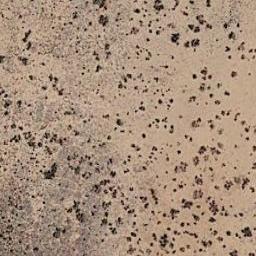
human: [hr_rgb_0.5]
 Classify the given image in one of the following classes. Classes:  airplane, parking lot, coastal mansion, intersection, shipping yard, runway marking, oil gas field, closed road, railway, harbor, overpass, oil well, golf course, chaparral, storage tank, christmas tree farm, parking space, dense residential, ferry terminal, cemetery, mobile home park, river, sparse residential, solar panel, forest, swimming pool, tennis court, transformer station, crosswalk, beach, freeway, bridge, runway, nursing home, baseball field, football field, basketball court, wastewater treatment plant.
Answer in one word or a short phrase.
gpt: chaparral